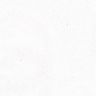
Metastatic tissue present: no